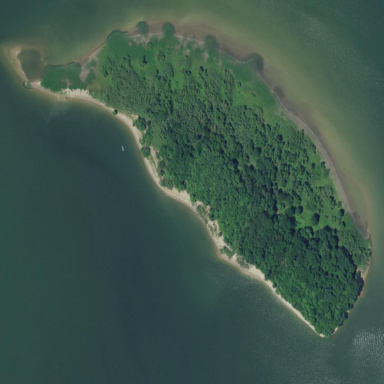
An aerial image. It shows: Island.